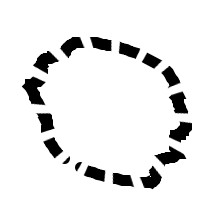
Shape: circle